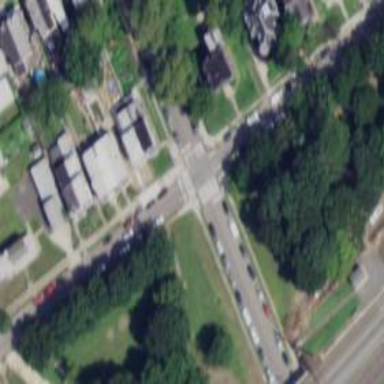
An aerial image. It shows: Marked crossing on the road.